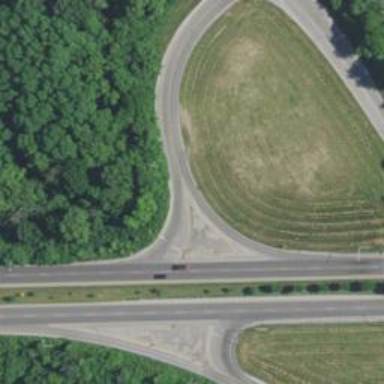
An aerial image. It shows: Primary_link highway with embankment.